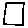
Label: square